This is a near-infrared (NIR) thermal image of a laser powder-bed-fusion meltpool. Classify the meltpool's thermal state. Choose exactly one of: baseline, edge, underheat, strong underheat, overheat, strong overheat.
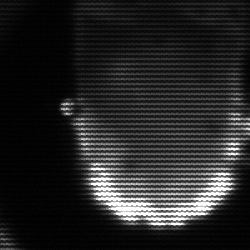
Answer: baseline